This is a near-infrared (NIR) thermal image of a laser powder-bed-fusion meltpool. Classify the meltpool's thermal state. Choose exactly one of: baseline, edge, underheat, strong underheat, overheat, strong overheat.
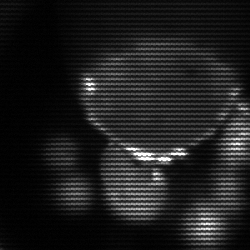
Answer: edge